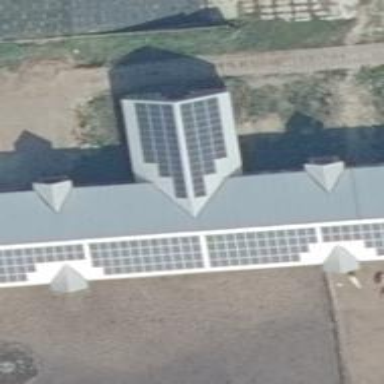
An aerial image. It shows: Solar photovoltaic panel generator producing electricity in small installation.